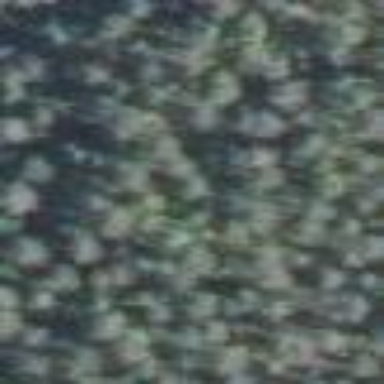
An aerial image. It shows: Woodland consisting mainly of needle-leaved trees.